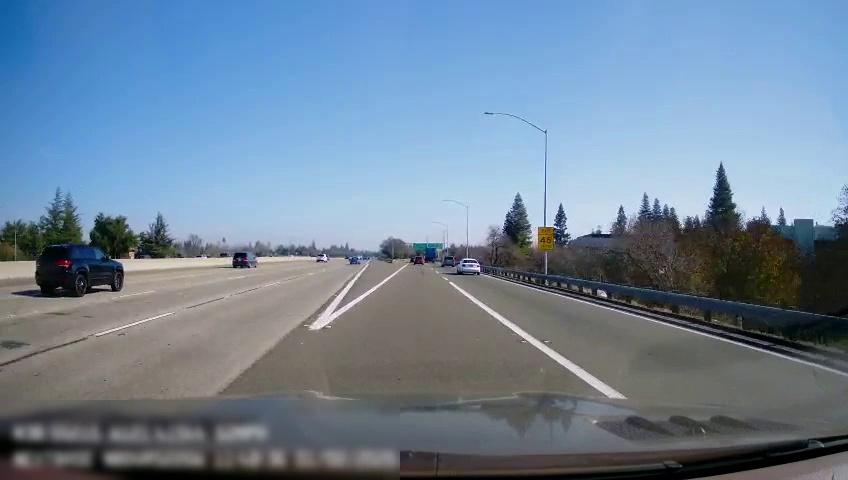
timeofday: Day
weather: Sunny
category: Drivable Space
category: Vehicles | Car
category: Vehicles | SUV
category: Vehicles | SUV
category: Vehicles | SUV
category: Vehicles | SUV
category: Vehicles | SUV
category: Vehicles | Truck
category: Lanes | Alternate Lane
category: Lanes | Alternate Lane
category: Lanes | Alternate Lane
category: Lanes | Alternate Lane
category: Lanes | Current Lane
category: Lanes | Alternate Lane
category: Traffic | Signs
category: Traffic | Signs
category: Traffic | Signs